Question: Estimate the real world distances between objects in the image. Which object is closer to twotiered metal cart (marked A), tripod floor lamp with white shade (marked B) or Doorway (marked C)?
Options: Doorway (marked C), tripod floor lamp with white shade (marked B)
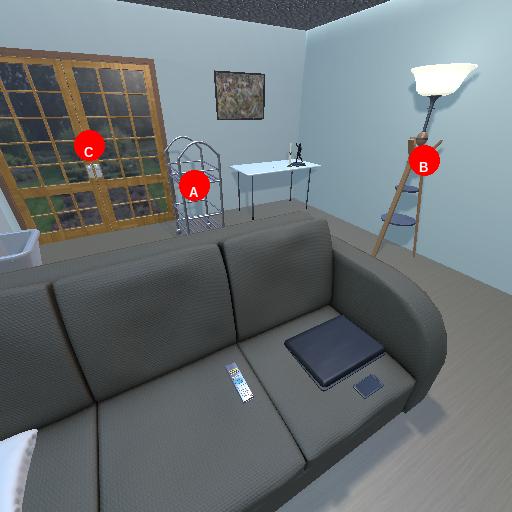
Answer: Doorway (marked C)